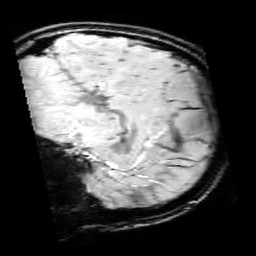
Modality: SWI
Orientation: sagittal
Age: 11
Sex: female
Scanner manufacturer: siemens
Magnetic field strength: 3 T
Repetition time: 0.027 s
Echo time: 0.02 s